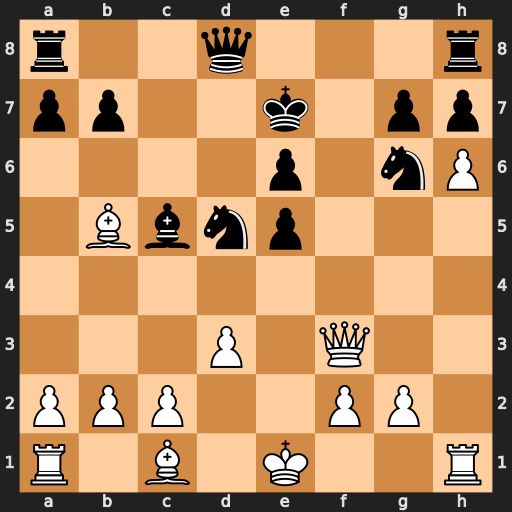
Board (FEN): r2q3r/pp2k1pp/4p1nP/1Bbnp3/8/3P1Q2/PPP2PP1/R1B1K2R
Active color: w
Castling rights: KQ
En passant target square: -
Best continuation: Bg5+ Kd6 Bxd8